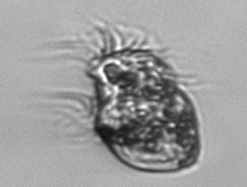
Label: Strombidium_morphotype1